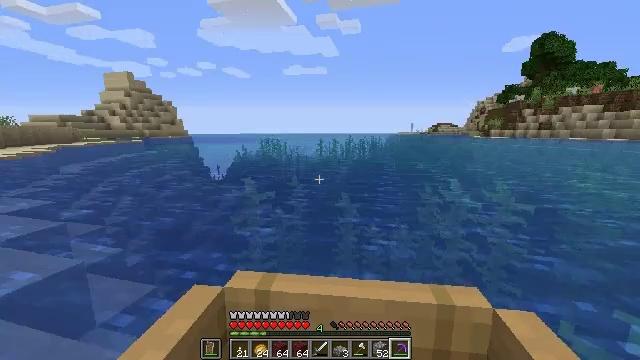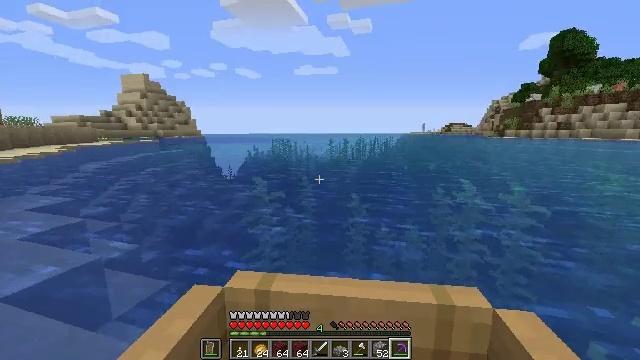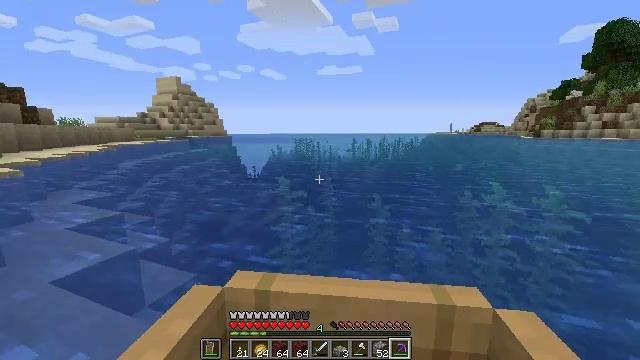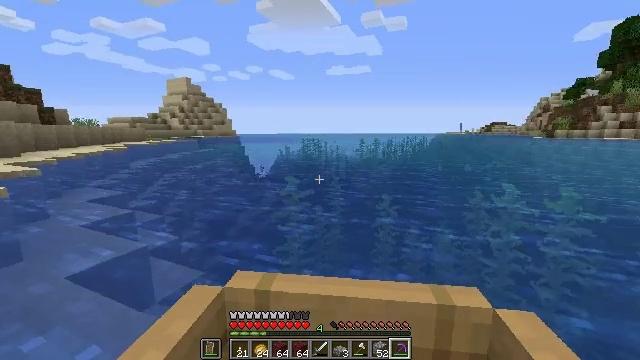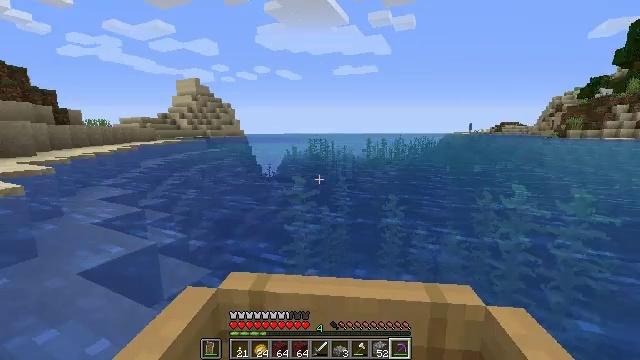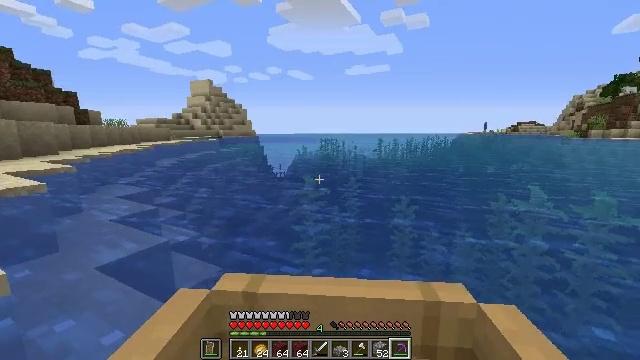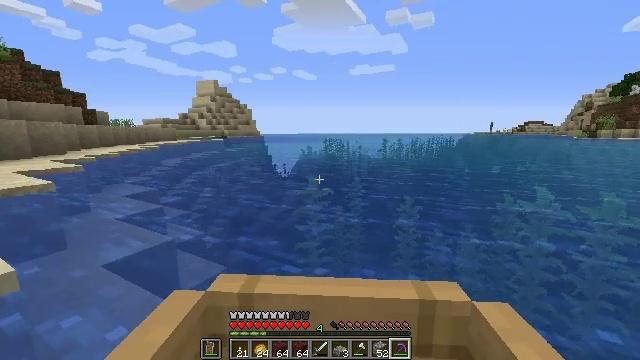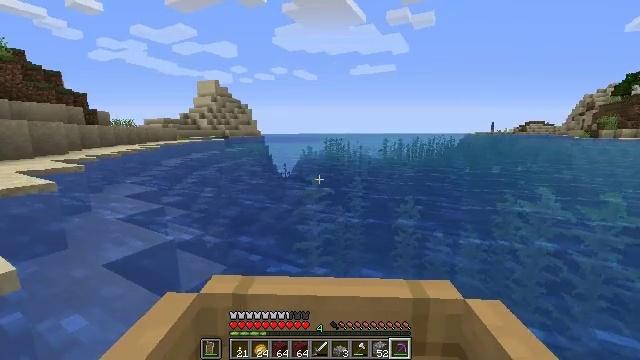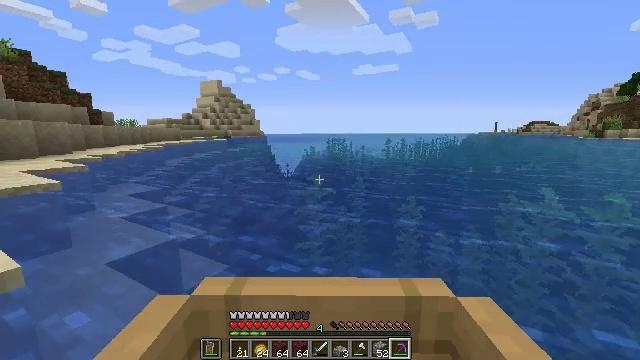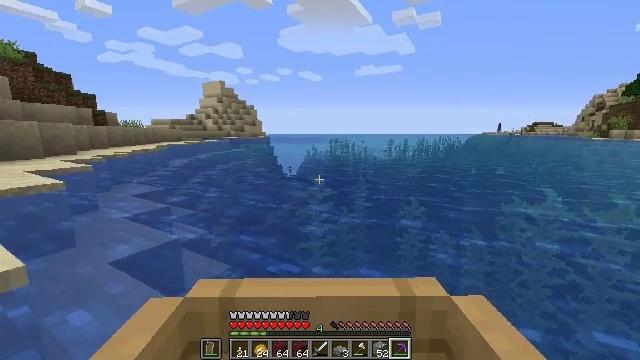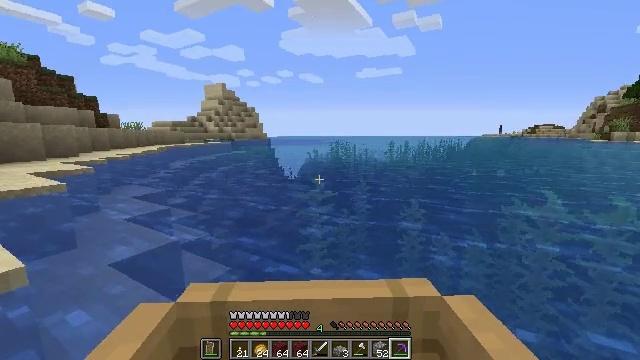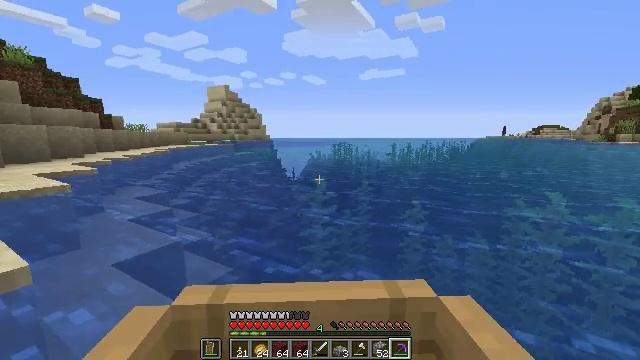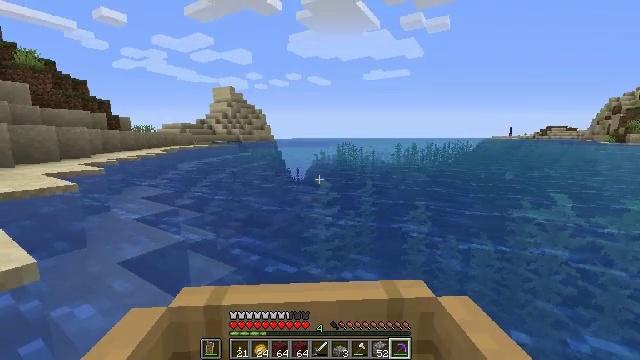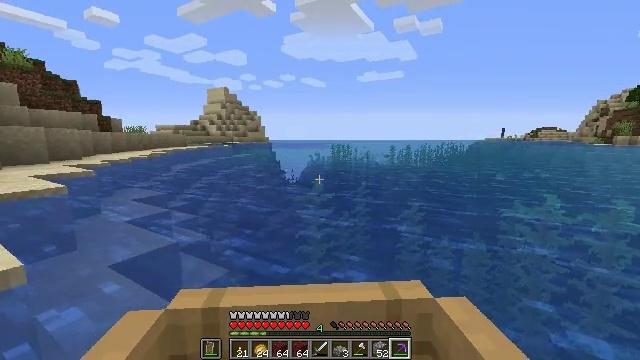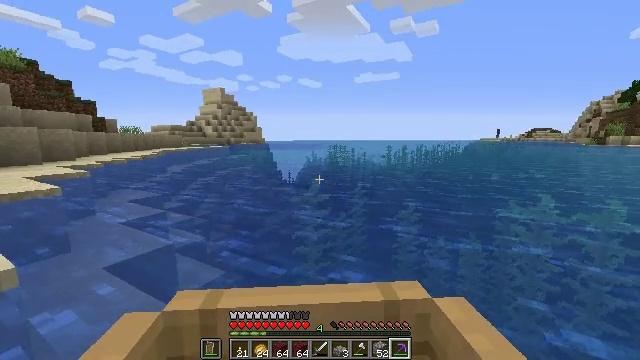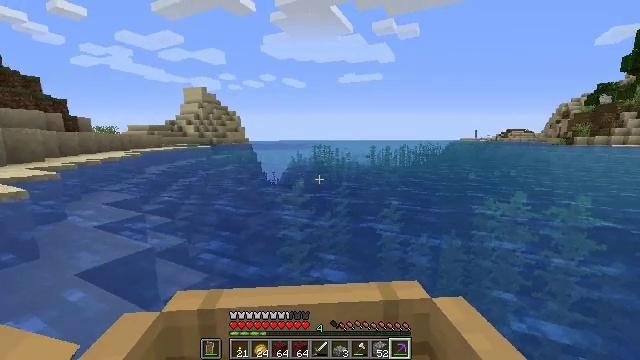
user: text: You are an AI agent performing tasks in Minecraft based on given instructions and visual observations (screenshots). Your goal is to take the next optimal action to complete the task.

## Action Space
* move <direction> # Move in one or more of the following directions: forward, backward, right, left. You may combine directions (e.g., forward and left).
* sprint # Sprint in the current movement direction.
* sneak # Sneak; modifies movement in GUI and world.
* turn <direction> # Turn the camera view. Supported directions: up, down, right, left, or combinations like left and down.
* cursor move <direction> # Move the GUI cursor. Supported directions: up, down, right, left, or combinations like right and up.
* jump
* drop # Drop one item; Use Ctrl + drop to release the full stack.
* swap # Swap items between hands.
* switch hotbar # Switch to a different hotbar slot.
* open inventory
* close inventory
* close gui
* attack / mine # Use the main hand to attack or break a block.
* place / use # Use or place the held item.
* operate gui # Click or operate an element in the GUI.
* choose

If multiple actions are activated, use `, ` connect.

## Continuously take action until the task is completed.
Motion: motion action
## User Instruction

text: craft item air
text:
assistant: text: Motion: move back
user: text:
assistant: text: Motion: move back
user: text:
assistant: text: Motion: move back
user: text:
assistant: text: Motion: move back, turn right
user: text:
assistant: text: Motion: move back, turn right
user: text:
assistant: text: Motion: move back, turn right
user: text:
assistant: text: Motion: move back, turn right
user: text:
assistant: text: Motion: move back, turn right
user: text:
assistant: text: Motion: move back, turn right
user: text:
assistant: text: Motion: move back, turn right
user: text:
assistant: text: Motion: move back and move right
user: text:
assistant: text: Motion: move back and move right
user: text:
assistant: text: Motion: move back and move right
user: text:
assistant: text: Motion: move back and move right
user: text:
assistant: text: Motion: no_op
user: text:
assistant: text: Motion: no_op
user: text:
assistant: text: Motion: no_op
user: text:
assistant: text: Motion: no_op
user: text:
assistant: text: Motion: no_op
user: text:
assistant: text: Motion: move right
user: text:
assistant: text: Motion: move right
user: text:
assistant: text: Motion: move right
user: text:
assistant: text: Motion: no_op
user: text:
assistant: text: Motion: no_op
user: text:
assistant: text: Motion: no_op
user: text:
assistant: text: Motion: no_op
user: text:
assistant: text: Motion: no_op
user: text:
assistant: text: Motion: move back
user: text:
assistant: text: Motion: move back
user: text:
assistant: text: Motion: move back